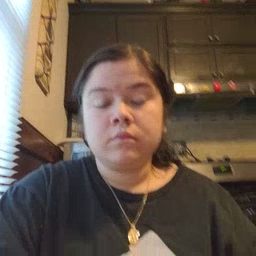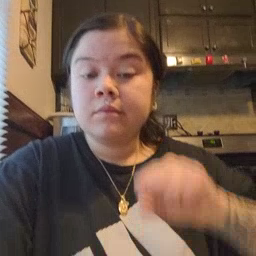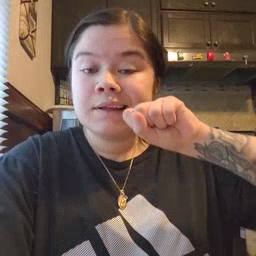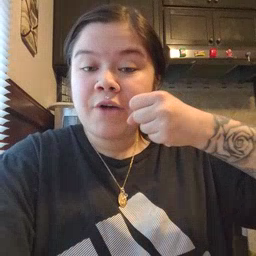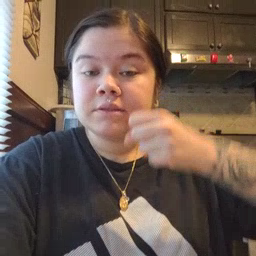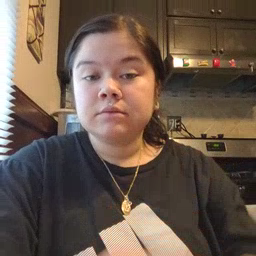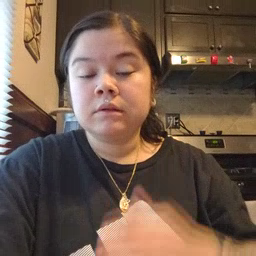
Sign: carrot